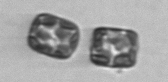
Label: Thalassiosira